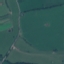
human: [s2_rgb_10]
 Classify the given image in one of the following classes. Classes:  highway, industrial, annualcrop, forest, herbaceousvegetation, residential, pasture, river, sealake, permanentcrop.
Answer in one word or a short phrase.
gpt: Pasture